高二 · 度量几何学
如图, 为测一树的高度, 在地面上选取 $A 、 B$ 两点, 从 $A 、 B$ 两点分别测得望树尖的仰角为 $30^{\circ}, 45^{\circ}$, 且 $A 、 B$ 两点之间的距离为 $60 \mathrm{~m}$, 则树的高度为 $(\quad)$

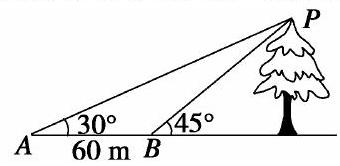
A. $30+30 \sqrt{3} \mathrm{~m}$
B. $30+15 \sqrt{3} \mathrm{~m}$
C. $15+30 \sqrt{3} \mathrm{~m}$
D. $15+3 \sqrt{3} \mathrm{~m}$
答案: A
解析: 解析 在 $\triangle P A B$ 中, 由正弦定理可得

$\frac{60}{\sin \left(45^{\circ}-30^{\circ}\right)}=\frac{P B}{\sin 30^{\circ}}$,

$P B=\frac{60 \times \frac{1}{2}}{\sin 15^{\circ}}=\frac{30}{\sin 15^{\circ}}$,

$h=P B \sin 45^{\circ}=(30+30 \sqrt{3}) \mathrm{m}$.